Interaction volume radius: 10 \u00c5
Interaction volume height: 25 \u00c5
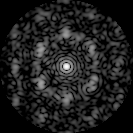
Disorder parameter: 0.6856